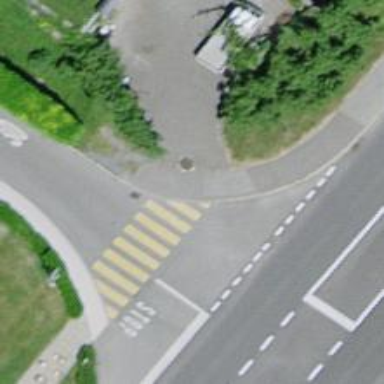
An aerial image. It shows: Uncontrolled zebra crossing on the road.